Question: Can anyone help me figure out whats wrong with this piece of xaml code? Basically what happened was I removed a listbox from the xaml and cs as it wasn't needed and now it's returning these errors, I'm sure its something obvious that I'm missing here!
apologies for what is probably a noob question

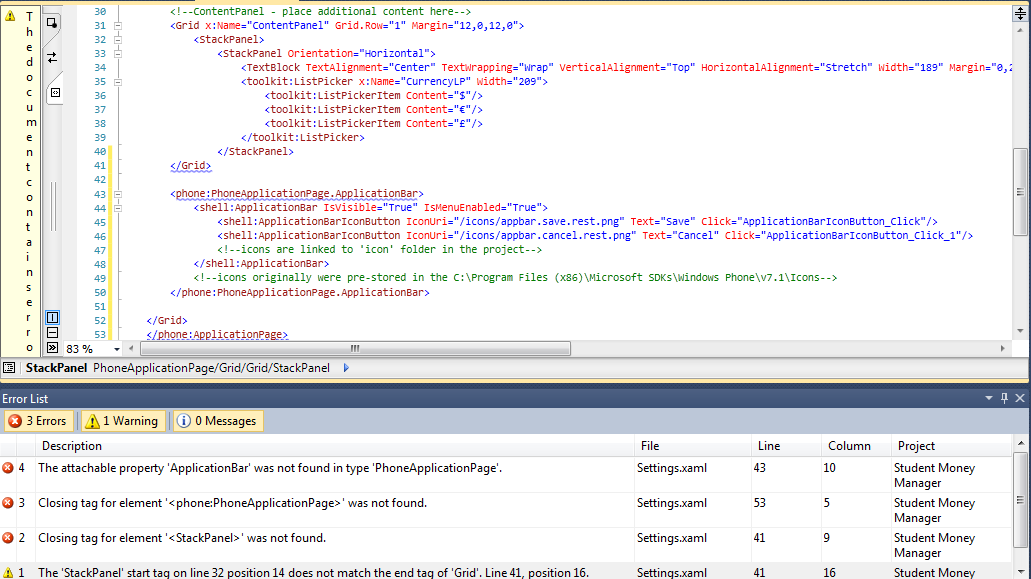
Answer: Firstly, you seem to have two StackPanel start tags but only one StackPanel end tag under your ContentPanel Grid. What errors do you get if you add the missing StackPanel end tag before th first Grid end tag?
Thanks
Paul Diston